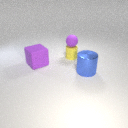
large blue metal cylinder to the right of large purple rubber cube